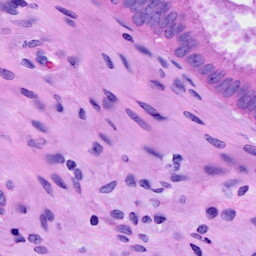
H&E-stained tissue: Cervix